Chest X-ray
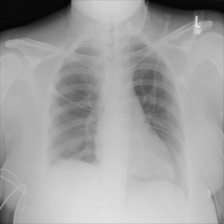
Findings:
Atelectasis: negative
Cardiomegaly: negative
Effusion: positive
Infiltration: negative
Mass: negative
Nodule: negative
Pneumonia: negative
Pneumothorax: negative
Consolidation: negative
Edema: negative
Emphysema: negative
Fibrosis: negative
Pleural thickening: negative
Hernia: negative